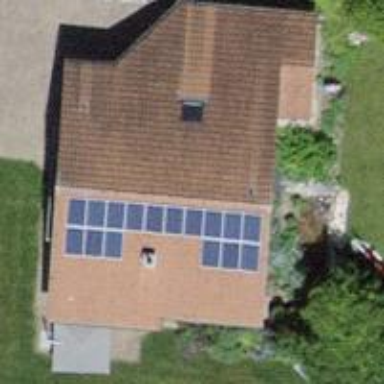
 consisting of solar photovoltaic panels."